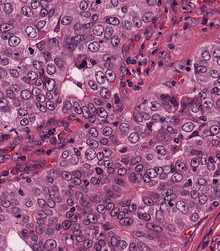
Tumor epithelial tissue: yes
Tumor-associated stroma tissue: yes
Normal tissue: no